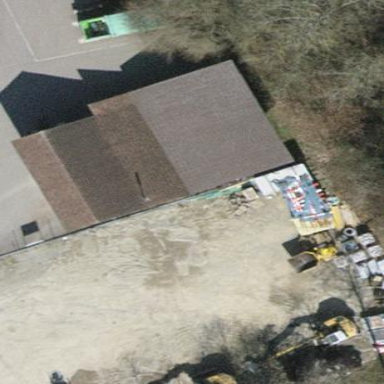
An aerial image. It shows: View of roof of building.